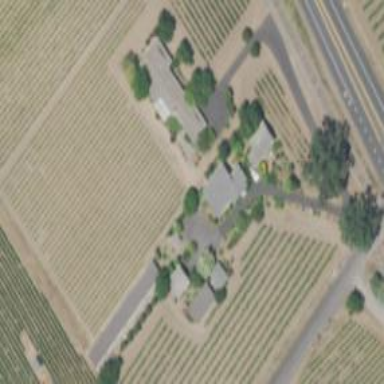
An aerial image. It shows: Vineyard growing wine grapes.